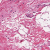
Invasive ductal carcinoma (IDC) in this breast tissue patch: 0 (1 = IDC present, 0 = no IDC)